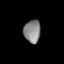
Tissue: lung
Cell type: Smooth muscle cells
Senescence score: 0.5817
Nuclear area (px): 373
Mean DAPI intensity: 133.552